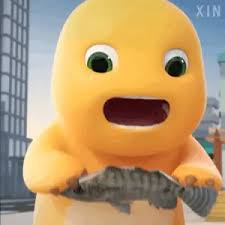
Label: nailong